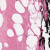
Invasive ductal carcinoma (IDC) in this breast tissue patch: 0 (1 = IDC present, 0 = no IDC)